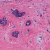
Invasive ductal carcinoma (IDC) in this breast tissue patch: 0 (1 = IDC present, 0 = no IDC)